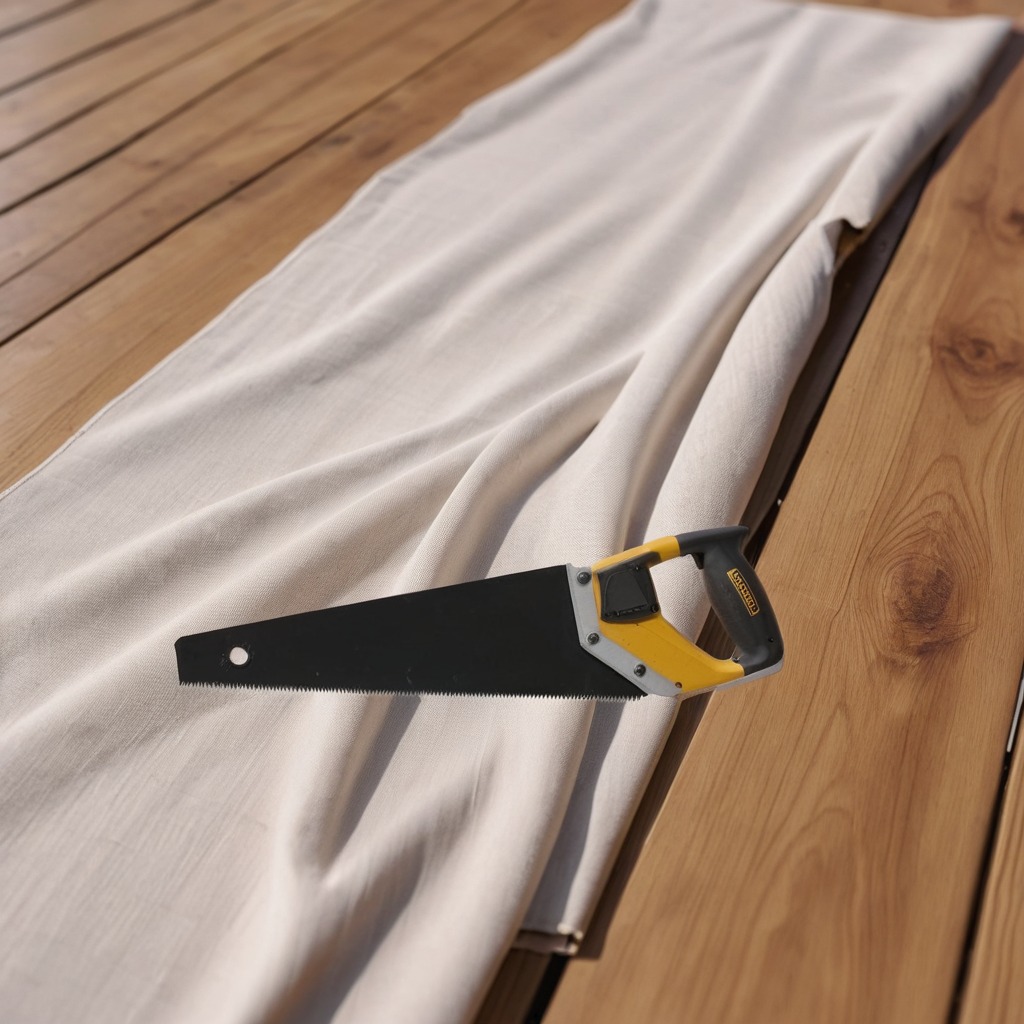
A metal saw lying on a wooden table in an outdoor workshop during daytime bright natural light soft shadows worn but beneath the cloth